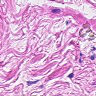
Metastatic tissue present: no